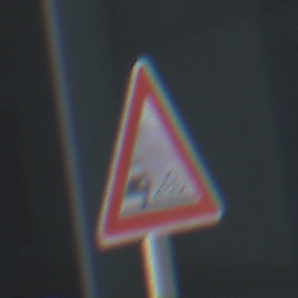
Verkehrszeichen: SplittSchotter
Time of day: MorningAfternoon
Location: Outdoor (Urban)
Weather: PartlyCloudy
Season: NotSpecified
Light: Natural